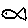
Label: fish